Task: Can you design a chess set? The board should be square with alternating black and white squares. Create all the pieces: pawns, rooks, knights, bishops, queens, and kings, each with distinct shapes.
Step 4816:
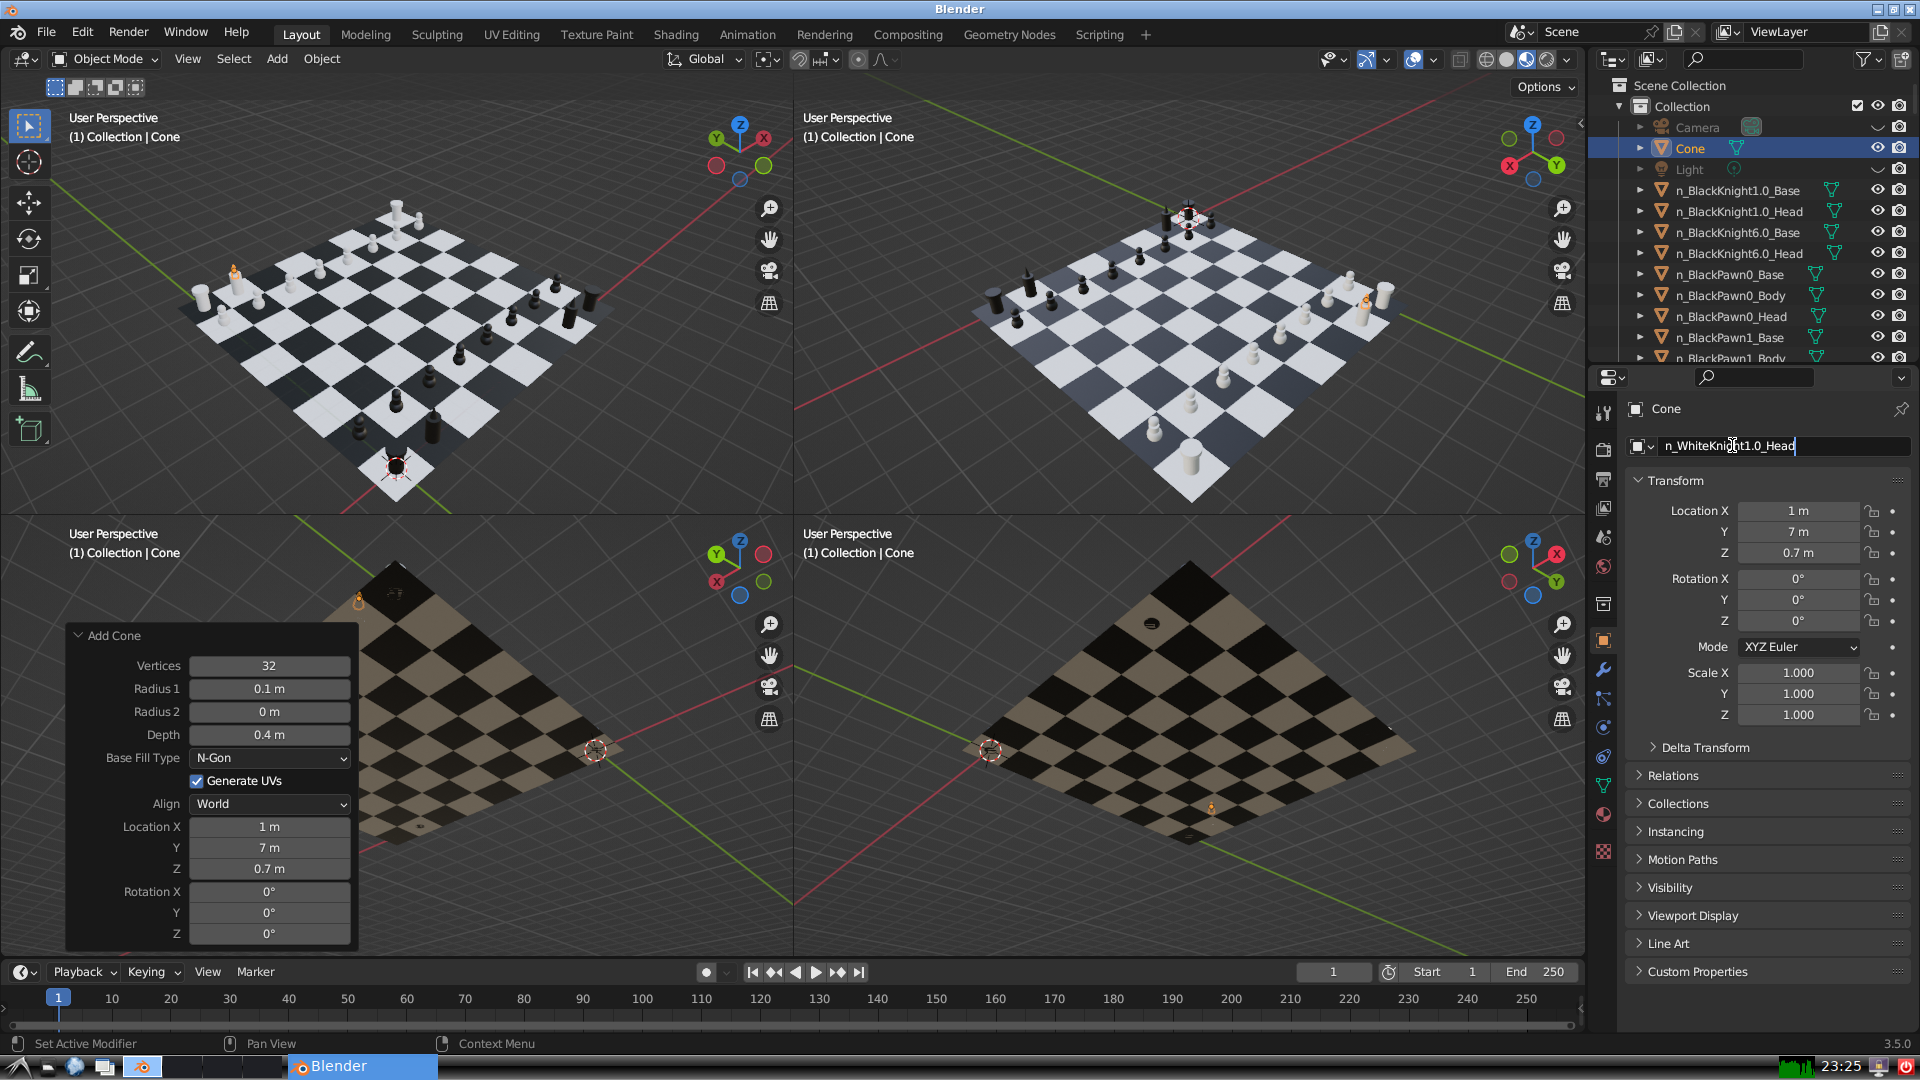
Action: {"key_press": ['Return']}